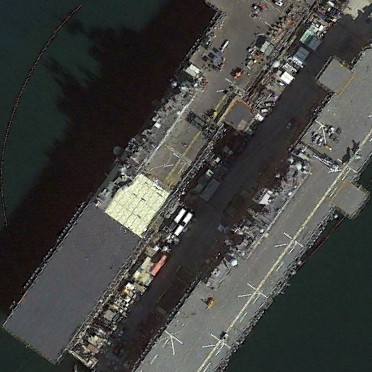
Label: Wasp-class_assault_ship